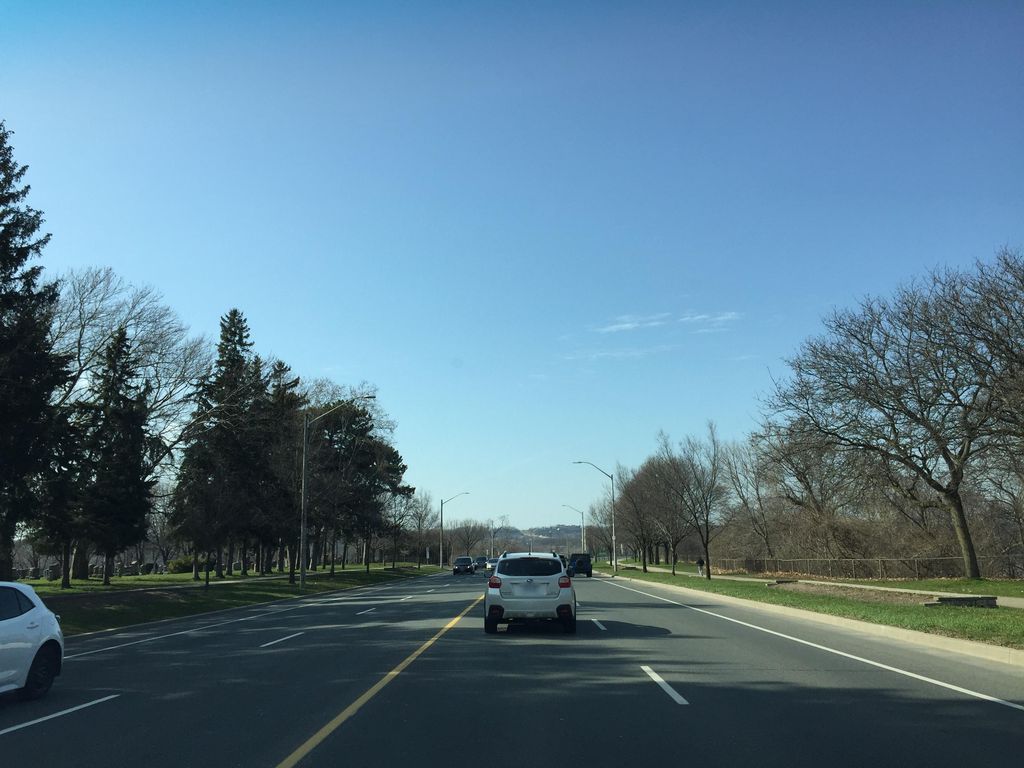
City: hamilton